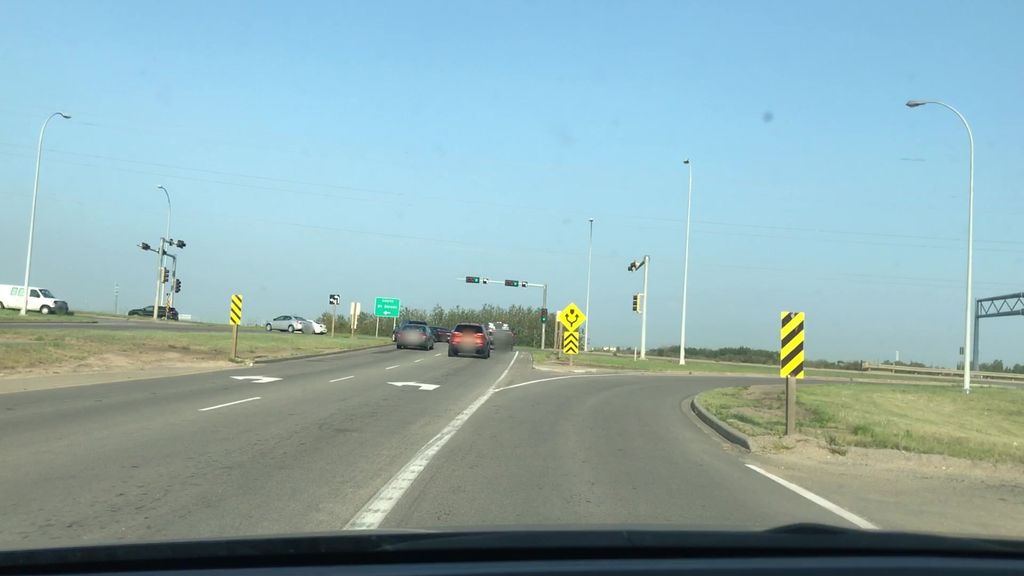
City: edmonton